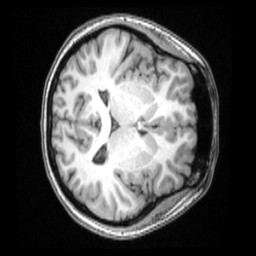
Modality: T1w
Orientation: axial
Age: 19
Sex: female
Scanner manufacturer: siemens
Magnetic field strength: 3 T
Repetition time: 2 s
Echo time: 0.00339 s